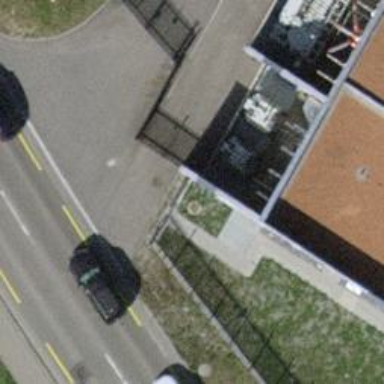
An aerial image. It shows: Outdoor transformer.